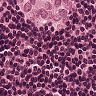
Metastatic tissue present: yes